Question: I'm looking for migrate my <URL> to bootstrap UI. This application has a lot of options classifieds in a big menu:

I know that bootstrap supports submenus and can be a solution. But I will like to know if exists some more elegant approach.
Also, a mobile friendly solution will be wellcome.
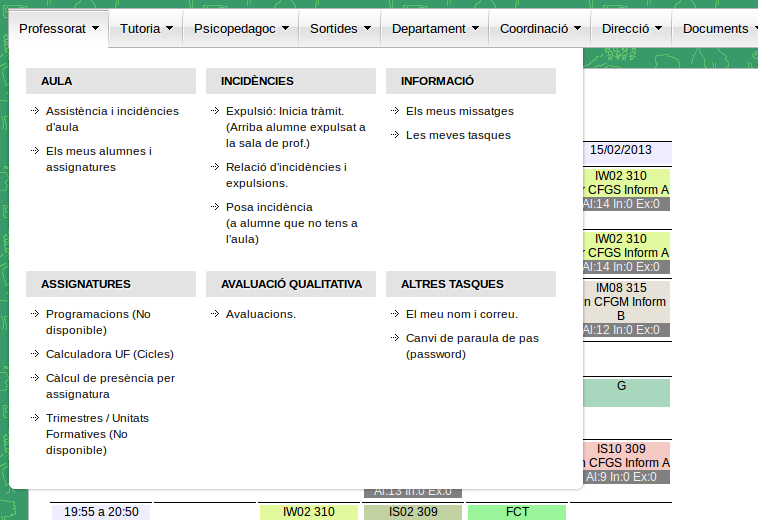
Answer: The free CSS BigMenu code is integrated with Bootstrap and here is the code/sample link:
<URL>